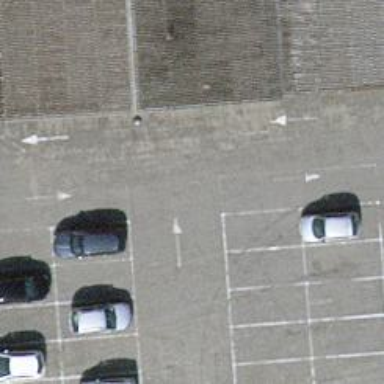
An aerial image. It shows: Road serving as parking aisle.